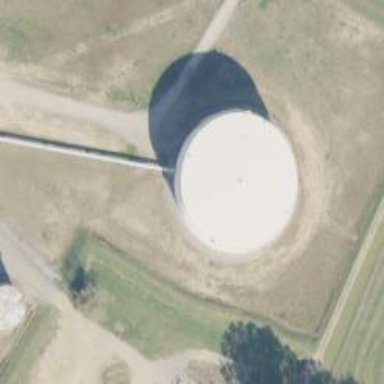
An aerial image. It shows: Storage tank created as man-made structure.